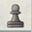
Piece: bP